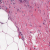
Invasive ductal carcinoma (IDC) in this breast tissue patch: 0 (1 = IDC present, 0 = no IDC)